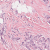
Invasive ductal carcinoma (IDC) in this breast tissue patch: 1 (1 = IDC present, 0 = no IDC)